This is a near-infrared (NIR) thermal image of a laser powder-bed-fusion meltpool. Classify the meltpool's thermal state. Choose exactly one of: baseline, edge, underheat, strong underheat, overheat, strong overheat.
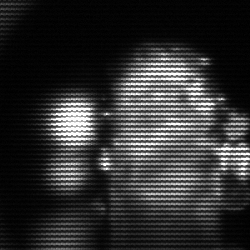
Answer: strong underheat